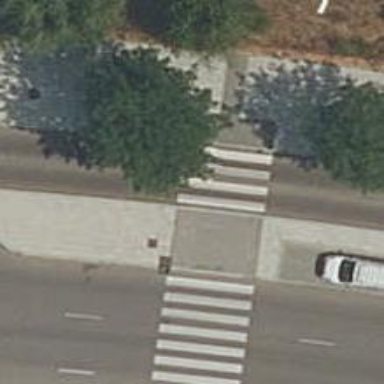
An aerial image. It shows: Uncontrolled road crossing.